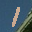
Label: 1